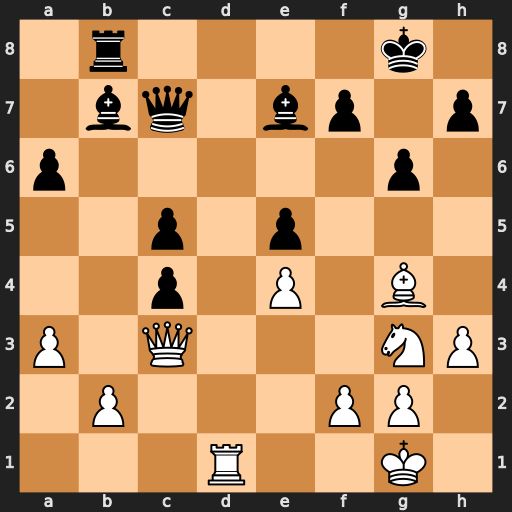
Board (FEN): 1r4k1/1bq1bp1p/p5p1/2p1p3/2p1P1B1/P1Q3NP/1P3PP1/3R2K1
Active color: w
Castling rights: -
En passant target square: -
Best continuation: Rd7 Qxd7 Bxd7